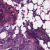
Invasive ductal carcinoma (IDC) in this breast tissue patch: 1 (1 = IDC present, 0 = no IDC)